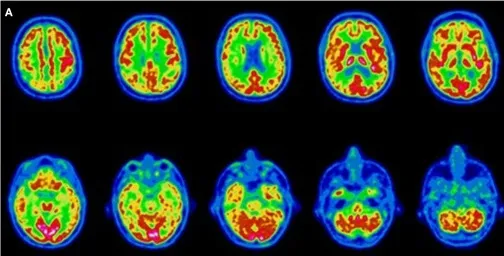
Transaxial.
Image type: radiology (spect)